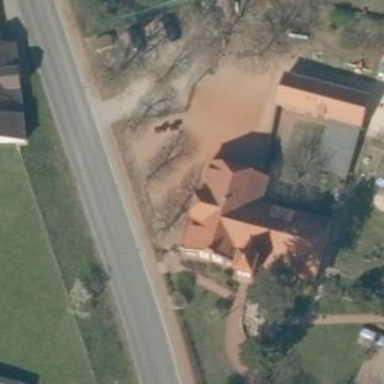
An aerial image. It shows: Kindergarten building.